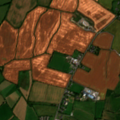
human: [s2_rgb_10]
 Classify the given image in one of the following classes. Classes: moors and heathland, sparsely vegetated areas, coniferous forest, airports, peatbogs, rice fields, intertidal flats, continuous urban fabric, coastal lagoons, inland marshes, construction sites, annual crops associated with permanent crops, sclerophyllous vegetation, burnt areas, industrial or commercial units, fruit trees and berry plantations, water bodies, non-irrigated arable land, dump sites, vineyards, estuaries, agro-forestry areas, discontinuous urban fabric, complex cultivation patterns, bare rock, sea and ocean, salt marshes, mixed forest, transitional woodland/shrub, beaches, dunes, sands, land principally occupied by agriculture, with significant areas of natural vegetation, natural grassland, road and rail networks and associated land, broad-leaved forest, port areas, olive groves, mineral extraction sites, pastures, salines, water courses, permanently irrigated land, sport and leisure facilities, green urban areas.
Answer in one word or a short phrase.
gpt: discontinuous urban fabric, non-irrigated arable land, pastures